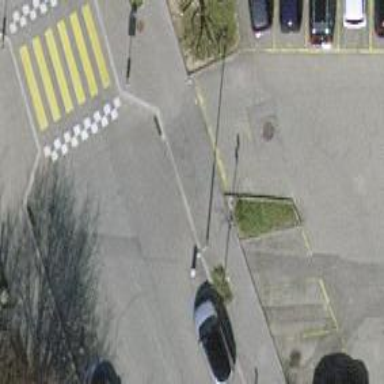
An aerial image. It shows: Parking aisle made of paving stones.